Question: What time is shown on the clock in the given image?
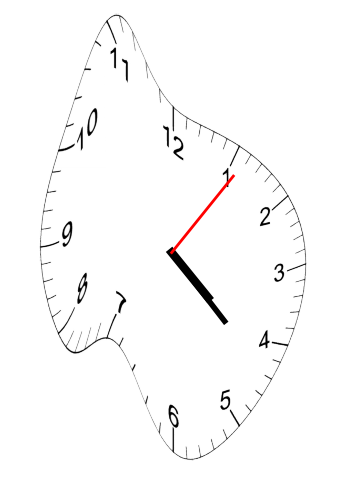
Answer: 04:22:06